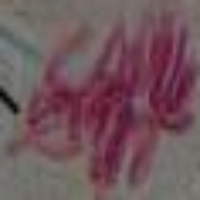
Label: metaphase